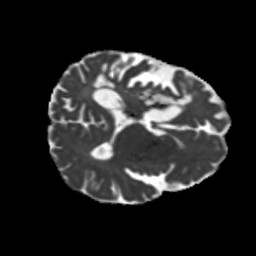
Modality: MD
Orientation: axial
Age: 45
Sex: male
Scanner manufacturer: siemens
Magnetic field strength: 3 T
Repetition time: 5.25 s
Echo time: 0.08 s